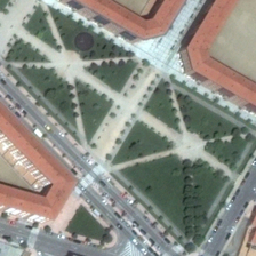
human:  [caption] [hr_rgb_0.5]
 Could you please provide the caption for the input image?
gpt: They are red buildings, gray streets, cars of various colors, green trees and grass.

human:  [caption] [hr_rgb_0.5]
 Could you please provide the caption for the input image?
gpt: There are many buildings, roads, cars, trees and lawns.

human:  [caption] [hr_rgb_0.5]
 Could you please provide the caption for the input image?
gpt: There are many buildings, roads, cars, trees and grass.

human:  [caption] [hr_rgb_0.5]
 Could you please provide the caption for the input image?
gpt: They are red buildings, gray roads, many colorful cars, green trees and grass.

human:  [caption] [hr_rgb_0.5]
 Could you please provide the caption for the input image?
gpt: There are many buildings, roads, cars, trees and grass here.